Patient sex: F
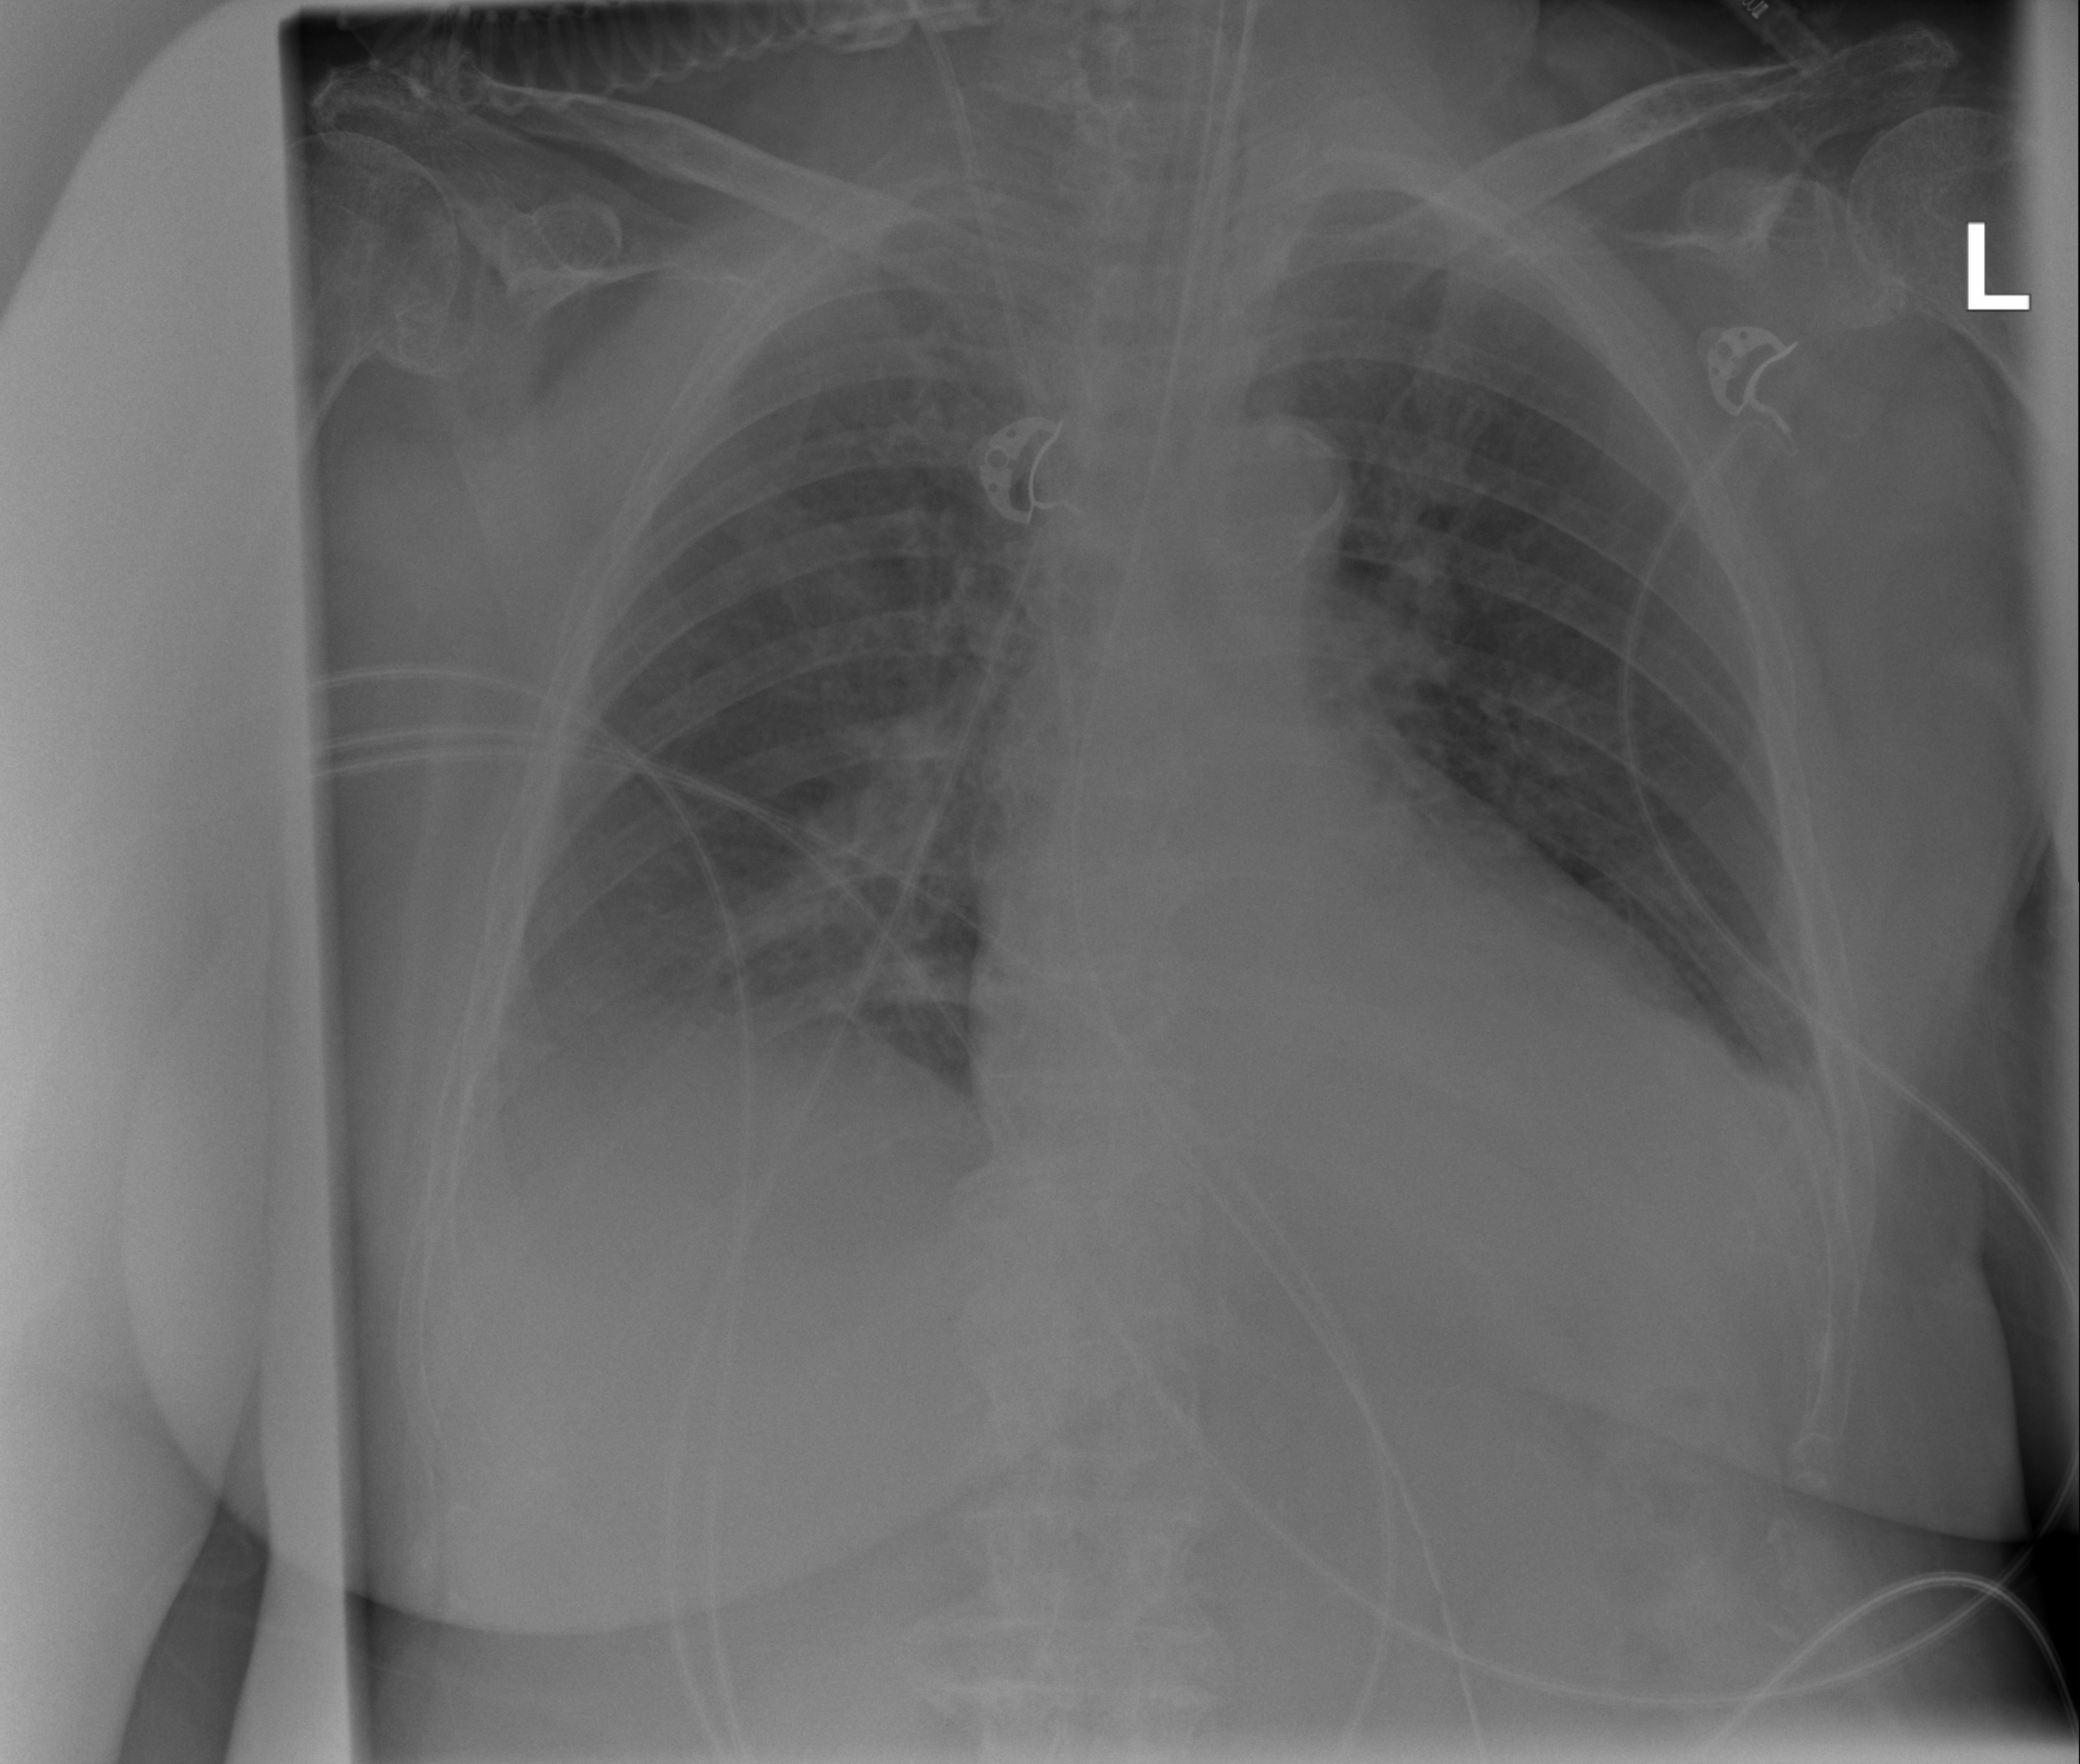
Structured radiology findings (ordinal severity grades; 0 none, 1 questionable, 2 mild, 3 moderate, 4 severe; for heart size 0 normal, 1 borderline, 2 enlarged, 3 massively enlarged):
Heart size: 2
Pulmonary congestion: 2
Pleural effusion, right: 2
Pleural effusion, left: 2
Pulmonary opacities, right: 2
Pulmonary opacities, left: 0
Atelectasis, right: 2
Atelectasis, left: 2